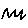
Label: zigzag